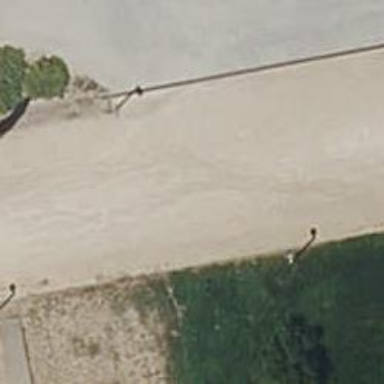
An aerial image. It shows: Gravel footway.